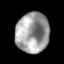
Tissue: prostate
Cell type: T cells
Senescence score: 0.2885
Nuclear area (px): 1309
Mean DAPI intensity: 158.196